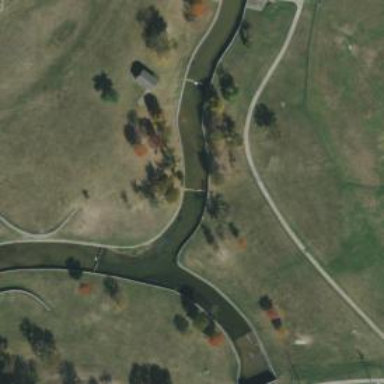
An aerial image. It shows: Weir along the waterway.